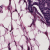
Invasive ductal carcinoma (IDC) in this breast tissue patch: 0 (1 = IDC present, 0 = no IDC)